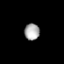
Tissue: prostate
Cell type: B cells
Senescence score: 0.7389
Nuclear area (px): 247
Mean DAPI intensity: 167.964